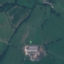
Land use / land cover: Pasture